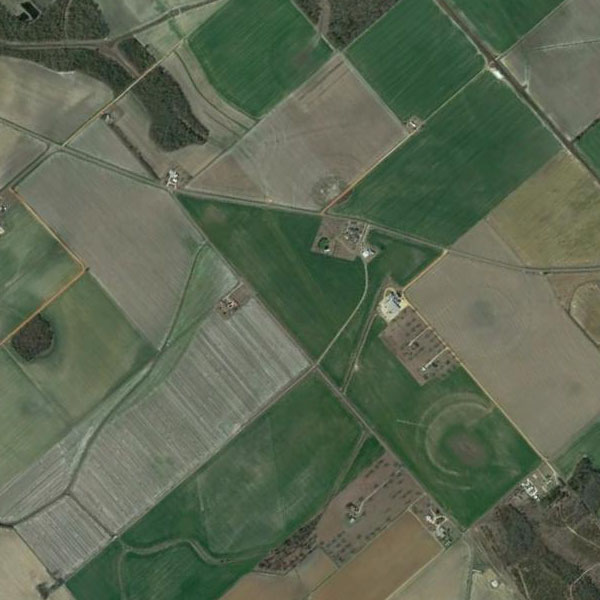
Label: Farmland